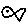
Label: fish